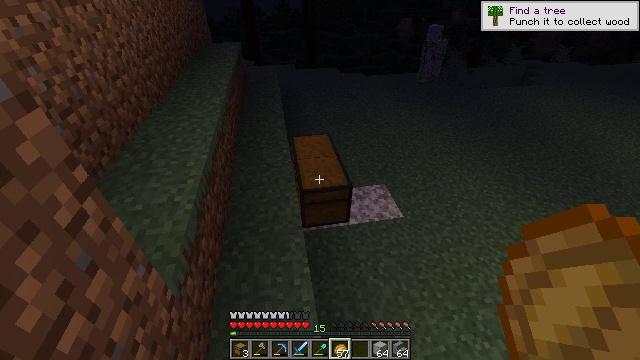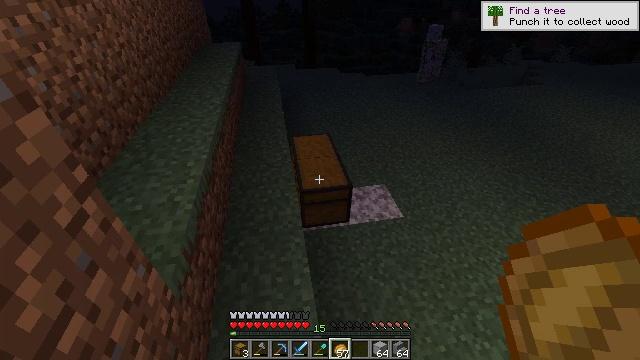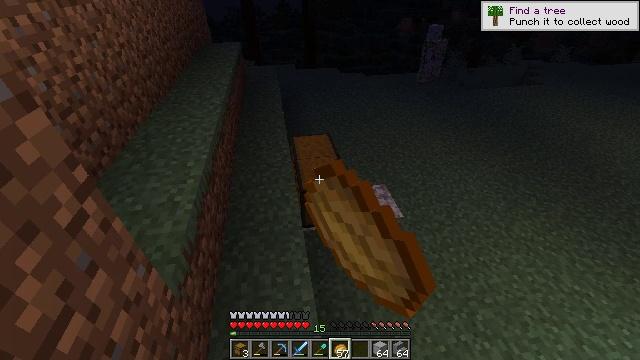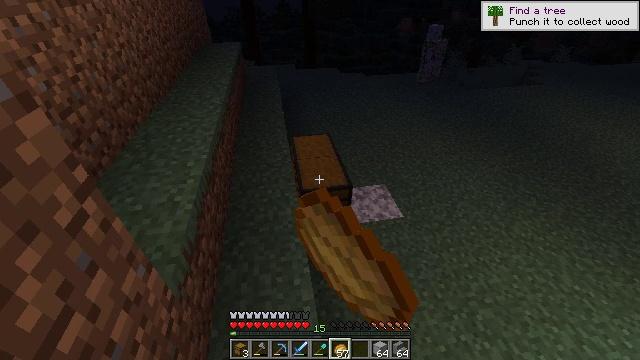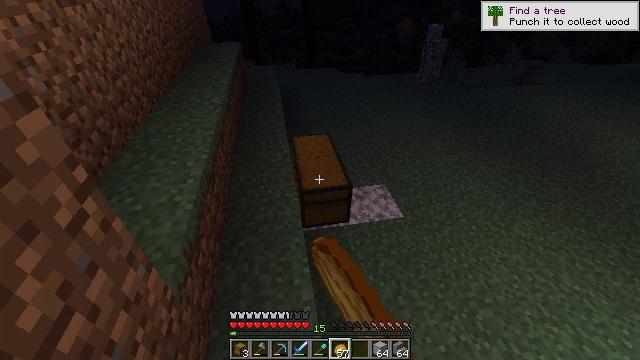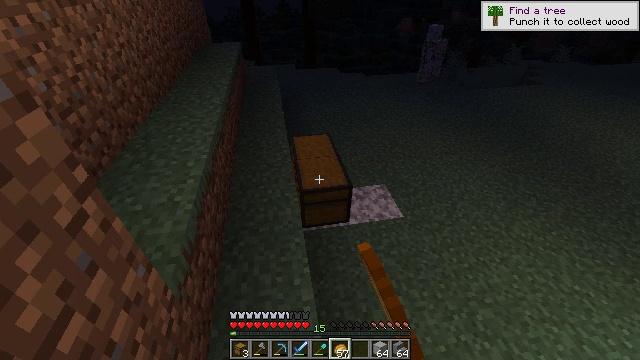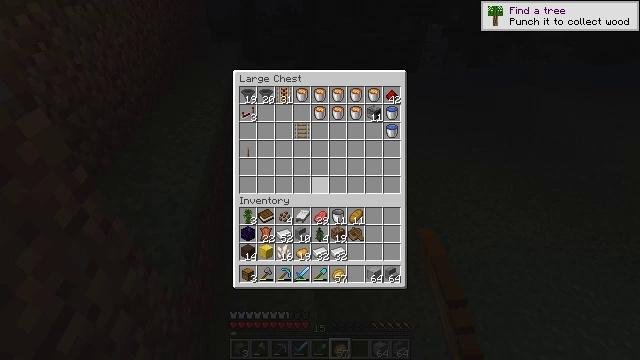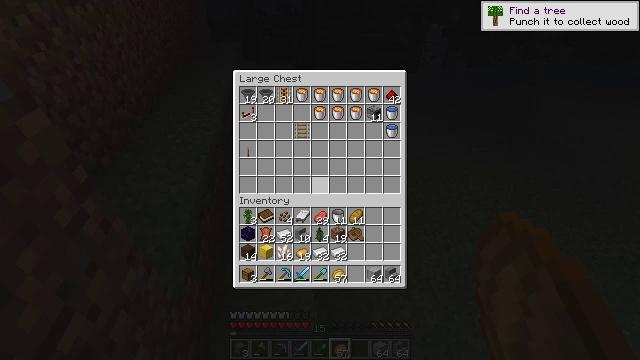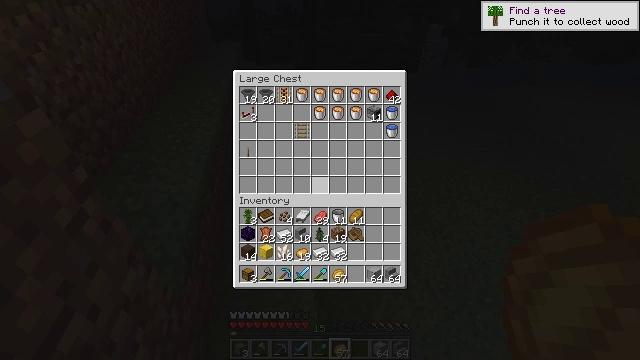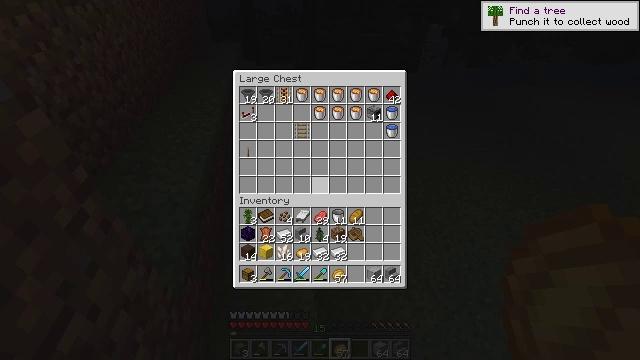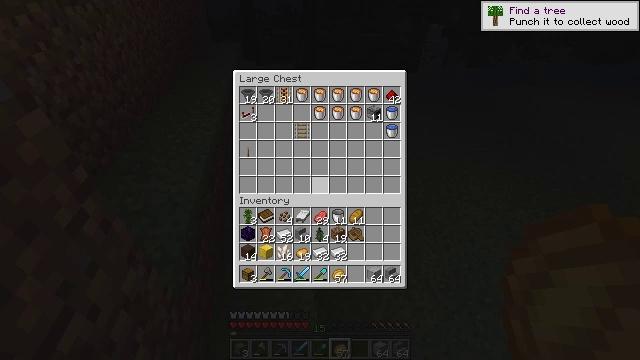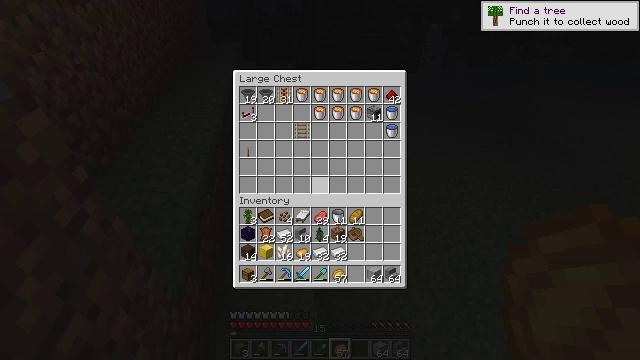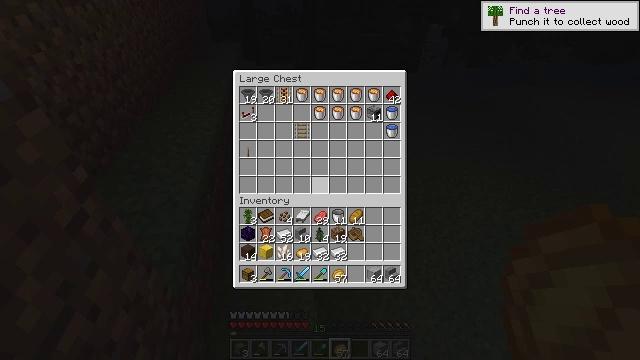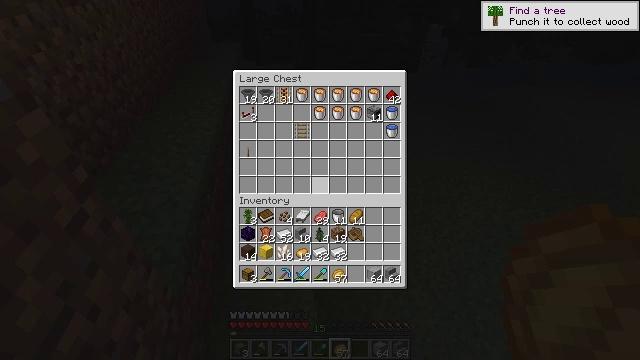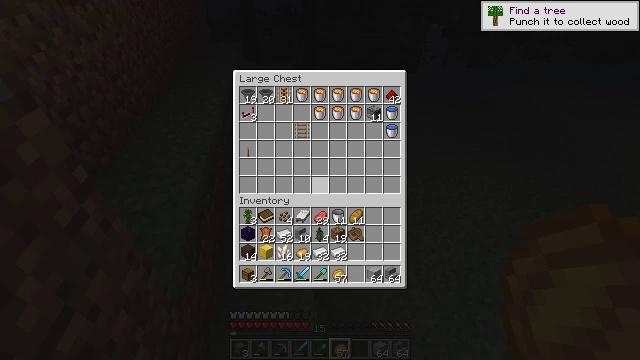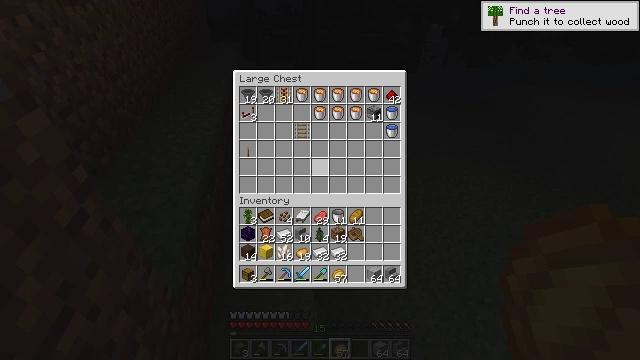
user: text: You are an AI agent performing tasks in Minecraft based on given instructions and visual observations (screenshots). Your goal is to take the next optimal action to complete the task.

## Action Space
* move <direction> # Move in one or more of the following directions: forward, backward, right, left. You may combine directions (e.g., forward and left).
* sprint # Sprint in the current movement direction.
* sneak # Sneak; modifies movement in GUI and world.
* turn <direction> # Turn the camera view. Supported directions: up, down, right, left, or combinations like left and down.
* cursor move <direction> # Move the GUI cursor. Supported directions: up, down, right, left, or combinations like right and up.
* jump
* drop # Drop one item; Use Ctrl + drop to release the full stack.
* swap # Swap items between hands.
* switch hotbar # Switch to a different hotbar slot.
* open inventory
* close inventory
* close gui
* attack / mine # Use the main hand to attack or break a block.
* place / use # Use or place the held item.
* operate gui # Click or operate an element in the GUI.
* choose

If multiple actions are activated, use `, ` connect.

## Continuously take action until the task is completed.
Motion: motion action
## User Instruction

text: Drop a baked potato.
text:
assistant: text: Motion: use / place
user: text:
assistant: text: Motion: use / place
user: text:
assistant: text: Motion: use / place
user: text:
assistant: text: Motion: use / place
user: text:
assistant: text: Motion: no_op
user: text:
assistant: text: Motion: no_op
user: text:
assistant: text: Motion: no_op
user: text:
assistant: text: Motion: no_op
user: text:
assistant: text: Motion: no_op
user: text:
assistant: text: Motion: no_op
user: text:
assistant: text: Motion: no_op
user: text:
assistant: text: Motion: no_op
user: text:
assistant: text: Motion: no_op
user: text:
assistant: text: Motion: no_op
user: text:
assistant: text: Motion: turn right and up
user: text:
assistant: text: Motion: turn right and up
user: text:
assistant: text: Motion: sneak, turn up
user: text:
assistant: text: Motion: sneak
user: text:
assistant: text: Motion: sneak
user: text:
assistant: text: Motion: sneak
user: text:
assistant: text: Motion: sneak
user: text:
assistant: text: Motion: sneak
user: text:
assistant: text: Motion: sneak
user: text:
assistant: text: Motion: sneak
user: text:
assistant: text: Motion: sneak
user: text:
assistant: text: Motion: sneak
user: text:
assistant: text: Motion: sneak
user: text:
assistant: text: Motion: sneak, attack / mine
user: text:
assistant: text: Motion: sneak, attack / mine
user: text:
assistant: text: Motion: sneak, turn right, attack / mine